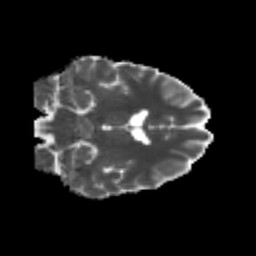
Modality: MD
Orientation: coronal
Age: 24
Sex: male
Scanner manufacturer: siemens
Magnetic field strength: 3 T
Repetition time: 3.5 s
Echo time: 0.113 s